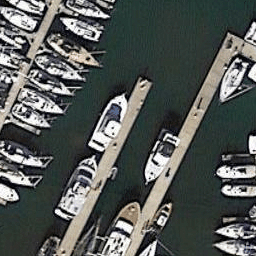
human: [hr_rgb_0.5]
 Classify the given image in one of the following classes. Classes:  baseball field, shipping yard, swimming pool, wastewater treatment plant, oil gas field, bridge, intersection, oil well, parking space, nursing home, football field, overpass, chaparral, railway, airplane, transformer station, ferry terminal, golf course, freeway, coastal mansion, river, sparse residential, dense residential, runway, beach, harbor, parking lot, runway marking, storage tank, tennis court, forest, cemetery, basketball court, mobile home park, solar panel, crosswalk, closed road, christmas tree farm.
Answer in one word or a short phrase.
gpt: harbor